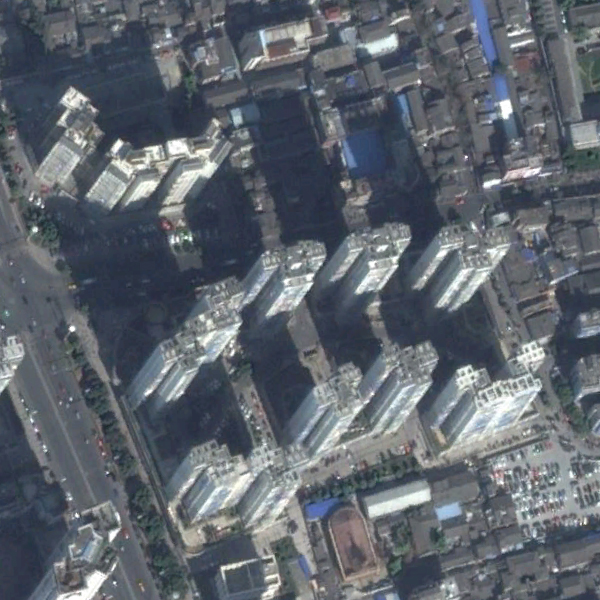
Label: Commercial